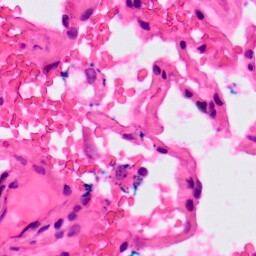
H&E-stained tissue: Lung